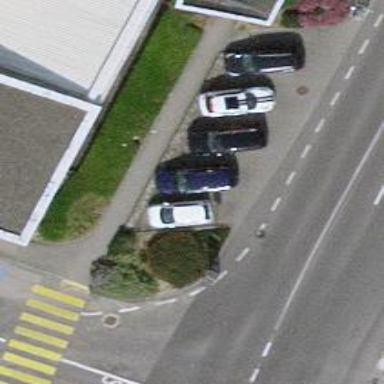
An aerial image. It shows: Street-side parking area with asphalt surface.